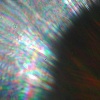
Label: sunburn